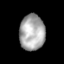
Tissue: lung
Cell type: Epithelial cells
Senescence score: 0.1891
Nuclear area (px): 884
Mean DAPI intensity: 170.61